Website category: sports
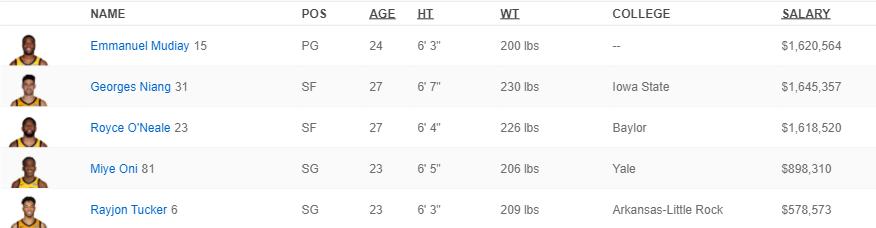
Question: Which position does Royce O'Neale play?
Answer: SF

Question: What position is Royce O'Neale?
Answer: SF

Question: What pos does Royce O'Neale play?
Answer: SF

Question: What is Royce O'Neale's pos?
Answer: SF

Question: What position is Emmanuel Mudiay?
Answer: PG

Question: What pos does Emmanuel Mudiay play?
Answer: PG

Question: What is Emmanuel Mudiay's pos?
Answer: PG

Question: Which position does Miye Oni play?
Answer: SG

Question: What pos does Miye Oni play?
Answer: SG

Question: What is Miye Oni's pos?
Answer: SG

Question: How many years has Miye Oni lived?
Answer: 23

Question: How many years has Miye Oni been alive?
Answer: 23

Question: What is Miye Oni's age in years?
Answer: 23

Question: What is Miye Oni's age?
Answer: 23

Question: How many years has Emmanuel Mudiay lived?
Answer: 24

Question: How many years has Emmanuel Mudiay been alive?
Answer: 24

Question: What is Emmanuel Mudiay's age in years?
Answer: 24

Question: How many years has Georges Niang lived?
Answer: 27

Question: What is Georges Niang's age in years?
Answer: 27

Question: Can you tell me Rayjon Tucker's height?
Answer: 6' 3"

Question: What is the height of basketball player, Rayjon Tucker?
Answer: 6' 3"

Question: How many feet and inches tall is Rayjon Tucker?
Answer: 6' 3"

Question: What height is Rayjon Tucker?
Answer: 6' 3"

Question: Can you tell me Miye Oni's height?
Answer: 6' 5"

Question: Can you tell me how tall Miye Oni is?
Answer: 6' 5"

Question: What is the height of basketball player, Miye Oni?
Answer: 6' 5"

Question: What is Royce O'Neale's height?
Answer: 6' 4"

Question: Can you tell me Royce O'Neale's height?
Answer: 6' 4"

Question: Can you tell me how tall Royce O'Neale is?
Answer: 6' 4"

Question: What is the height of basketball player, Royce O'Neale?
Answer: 6' 4"

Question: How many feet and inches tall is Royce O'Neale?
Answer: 6' 4"

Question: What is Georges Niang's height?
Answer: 6' 7"

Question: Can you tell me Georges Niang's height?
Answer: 6' 7"

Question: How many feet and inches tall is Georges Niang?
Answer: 6' 7"

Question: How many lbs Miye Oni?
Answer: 206 lbs

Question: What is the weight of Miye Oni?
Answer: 206 lbs

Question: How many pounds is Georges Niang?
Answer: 230 lbs

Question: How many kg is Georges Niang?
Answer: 230 lbs

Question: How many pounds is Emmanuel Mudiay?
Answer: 200 lbs

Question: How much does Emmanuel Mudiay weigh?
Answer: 200 lbs

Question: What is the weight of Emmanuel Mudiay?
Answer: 200 lbs

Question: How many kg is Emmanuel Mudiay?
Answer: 200 lbs

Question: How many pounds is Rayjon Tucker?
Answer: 209 lbs

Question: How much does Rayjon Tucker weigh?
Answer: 209 lbs

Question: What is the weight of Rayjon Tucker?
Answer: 209 lbs

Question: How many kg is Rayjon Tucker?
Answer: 209 lbs

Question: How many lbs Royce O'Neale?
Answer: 226 lbs

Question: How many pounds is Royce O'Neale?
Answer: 226 lbs

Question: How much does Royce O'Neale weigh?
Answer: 226 lbs

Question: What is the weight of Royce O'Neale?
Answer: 226 lbs

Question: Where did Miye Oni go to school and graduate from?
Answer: Yale

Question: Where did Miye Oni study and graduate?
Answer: Yale

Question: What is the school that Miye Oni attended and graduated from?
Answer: Yale

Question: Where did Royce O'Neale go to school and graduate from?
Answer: Baylor

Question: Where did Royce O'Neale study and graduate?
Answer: Baylor

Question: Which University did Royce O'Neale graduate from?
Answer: Baylor

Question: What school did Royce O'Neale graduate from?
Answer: Baylor

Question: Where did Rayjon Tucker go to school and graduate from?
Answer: Arkansas-Little Rock

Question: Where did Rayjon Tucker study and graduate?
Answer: Arkansas-Little Rock

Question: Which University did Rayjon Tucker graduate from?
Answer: Arkansas-Little Rock

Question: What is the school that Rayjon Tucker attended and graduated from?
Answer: Arkansas-Little Rock

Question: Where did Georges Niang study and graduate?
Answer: Iowa State

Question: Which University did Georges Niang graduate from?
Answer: Iowa State

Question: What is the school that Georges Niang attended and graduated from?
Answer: Iowa State